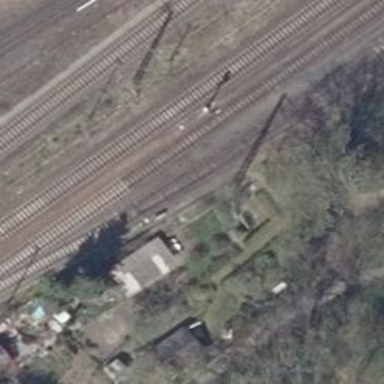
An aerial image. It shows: Railway signal.